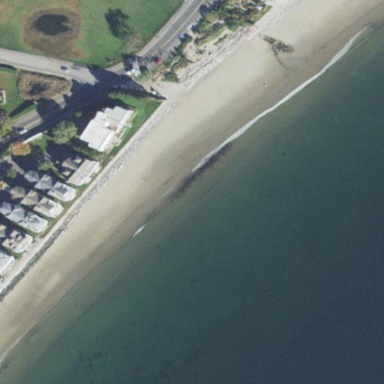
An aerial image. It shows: Sandy beach with natural surface.